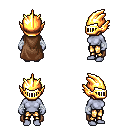
a pixel art fantasy rpg character, female body template, dark elf, purple skin, brown cape, gold greaves, gold plain hairstyle, gold helm, white cloth bandages, four views (front, back, left, right), 2x2 character sprite sheet, small pixel art, hard edges, no anti-aliasing